Field crop: maize
Growth stage: 2
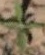
Species: atriplex